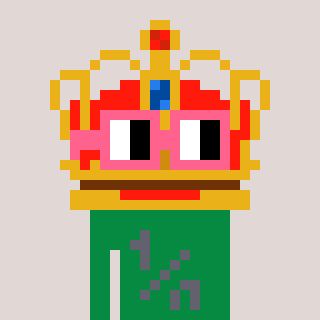
a pixel art character with square pink glasses, a crown-shaped head and a green-colored body on a warm background